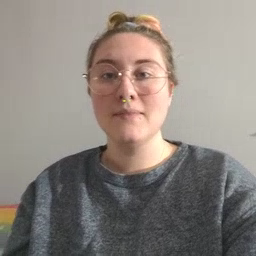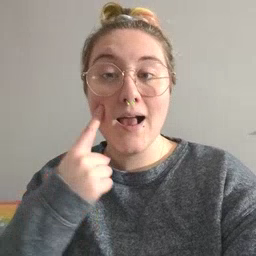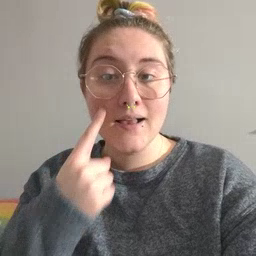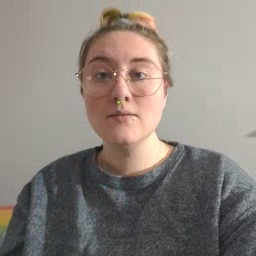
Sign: eye